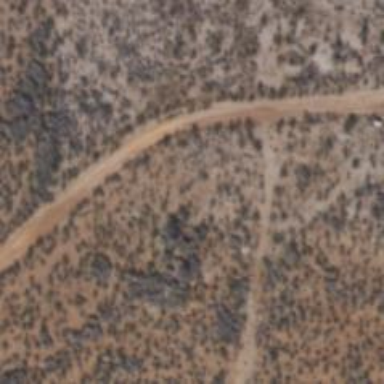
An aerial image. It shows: Track road.